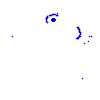
Particle: proton